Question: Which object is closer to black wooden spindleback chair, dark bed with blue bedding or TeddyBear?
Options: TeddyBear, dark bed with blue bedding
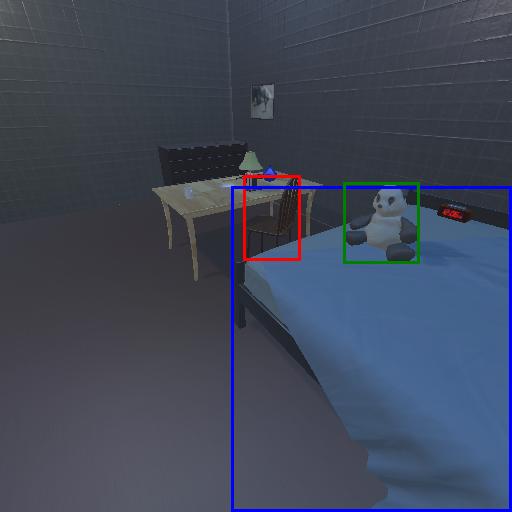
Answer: TeddyBear